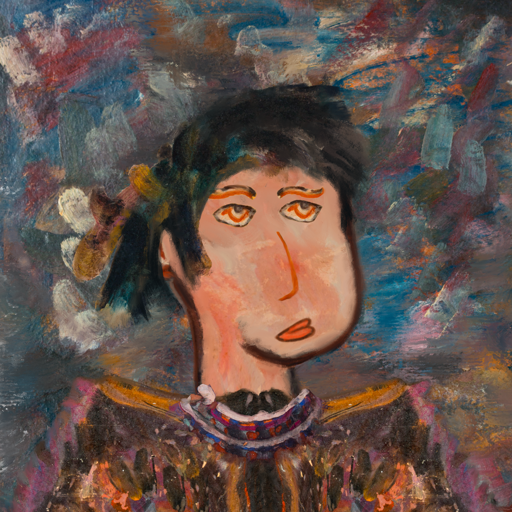
Background: Boggyland, Head And Neck Side: Roy_Bahadur, Face Side: Experience, Bust: Gypsy_Queen, Hair Side: Pipe, Head Accessory: Blank, Second Necklace: Blank, Necklace: Hypocrite_1, Baby: Blank